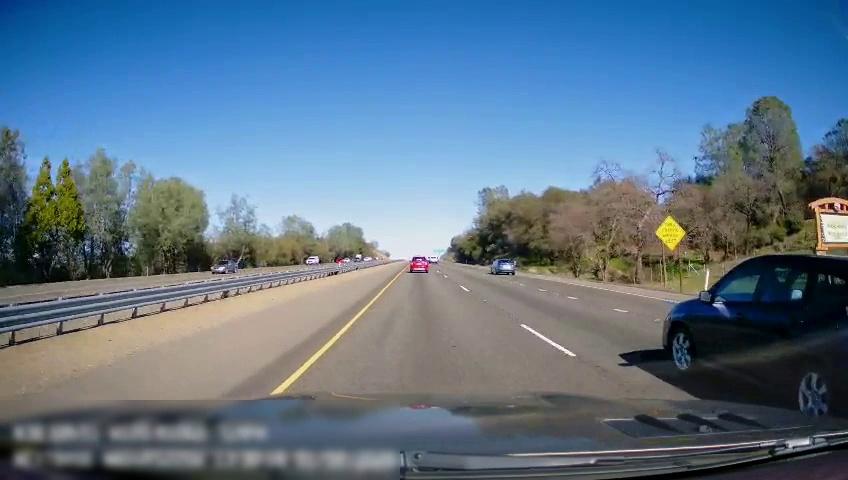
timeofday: Day
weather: Sunny
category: Drivable Space
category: Drivable Space
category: Vehicles | Car
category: Vehicles | Truck
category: Vehicles | Car
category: Vehicles | Car
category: Vehicles | Car
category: Lanes | Current Lane
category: Lanes | Current Lane
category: Lanes | Alternate Lane
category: Lanes | Alternate Lane
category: Traffic | Signs